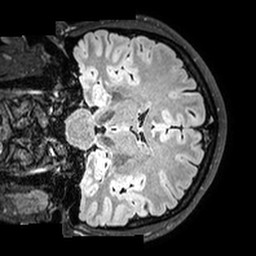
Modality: T2w
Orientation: coronal
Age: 25
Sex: male
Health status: healthy
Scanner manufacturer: philips
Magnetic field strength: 3 T
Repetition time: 5 s
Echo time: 0.2884 s